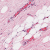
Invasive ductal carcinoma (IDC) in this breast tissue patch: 0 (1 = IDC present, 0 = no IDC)